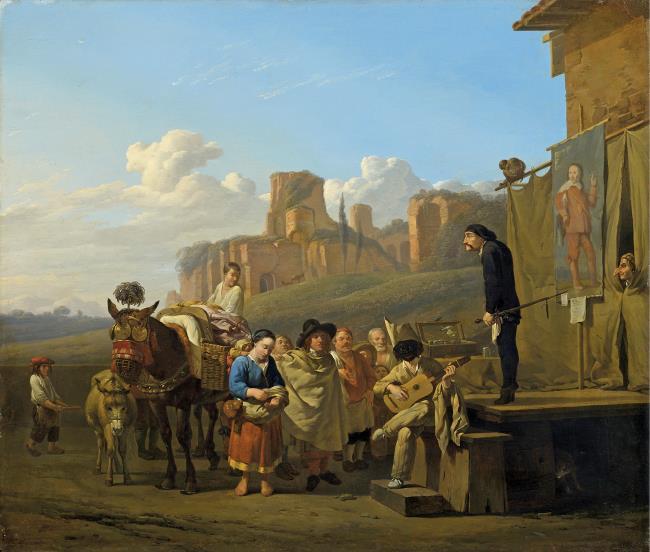
Title: Landscape with Italian comedians and their audience
Artist: after Karel du Jardin
Earliest date: 1657
Latest date: 1657
Genre: painting
Iconography: cattle
Keywords: genre, quack, play, musician (instrumentalist), lutelike chordophones: plucked, in a landscape, italianate, man, woman, podium, donkey